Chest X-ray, PA view. Patient: 51 years old, sex F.
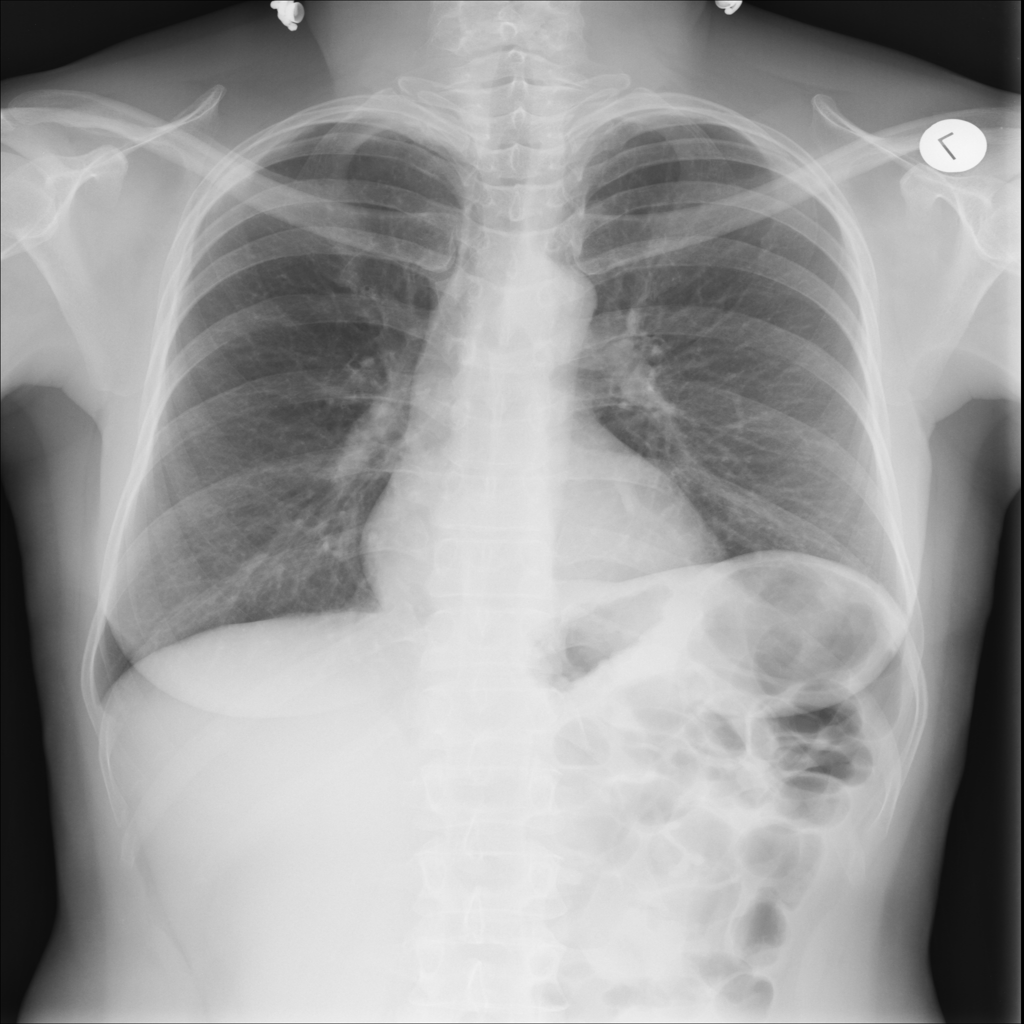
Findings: No Finding